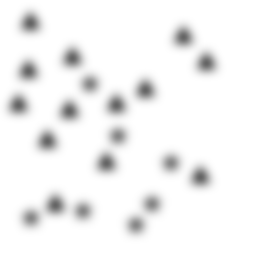
Squares: 0
Triangles: 13
Stars: 7
Total shapes: 20